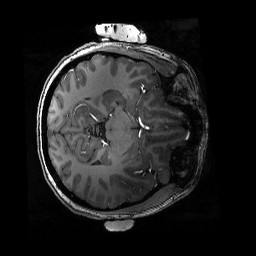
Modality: T1w
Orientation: axial
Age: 24
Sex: female
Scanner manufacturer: siemens
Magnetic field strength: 6.98 T
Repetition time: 3.1 s
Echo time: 0.00242 s